Question: In this diagram, the green dot is the starting point and the blue dot is the destination. How many different simple paths are there?
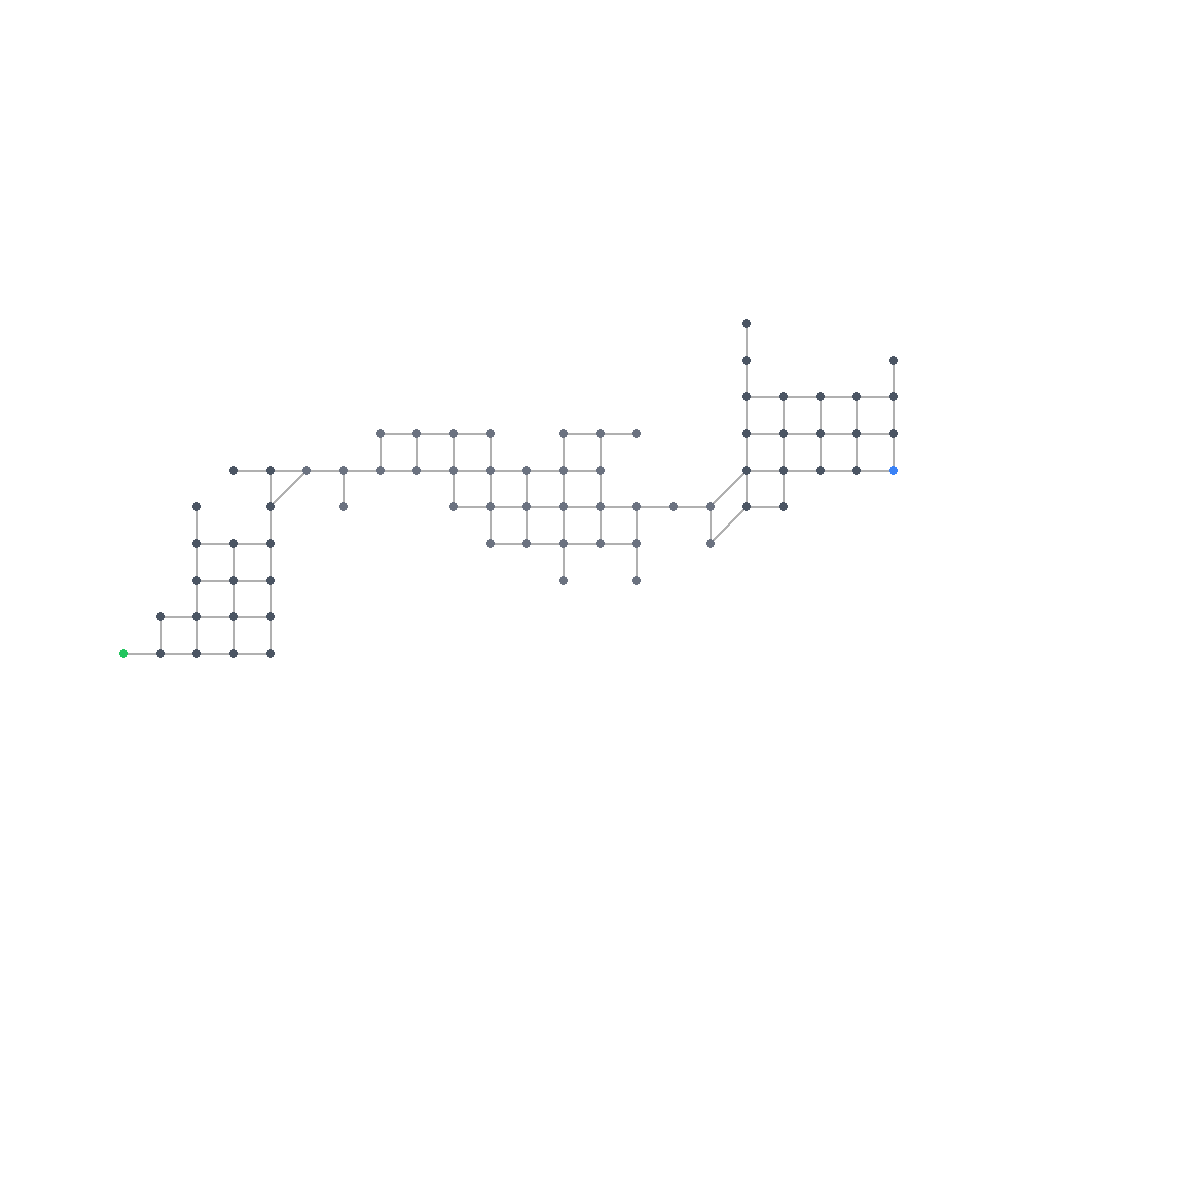
Answer: 134921920